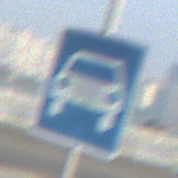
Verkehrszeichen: Kraftfahrstrasse
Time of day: SunriseSunset
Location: Outdoor (Urban)
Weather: Clear
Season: NotSpecified
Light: Natural